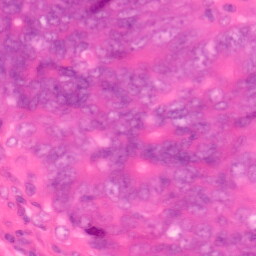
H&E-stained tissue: Colon